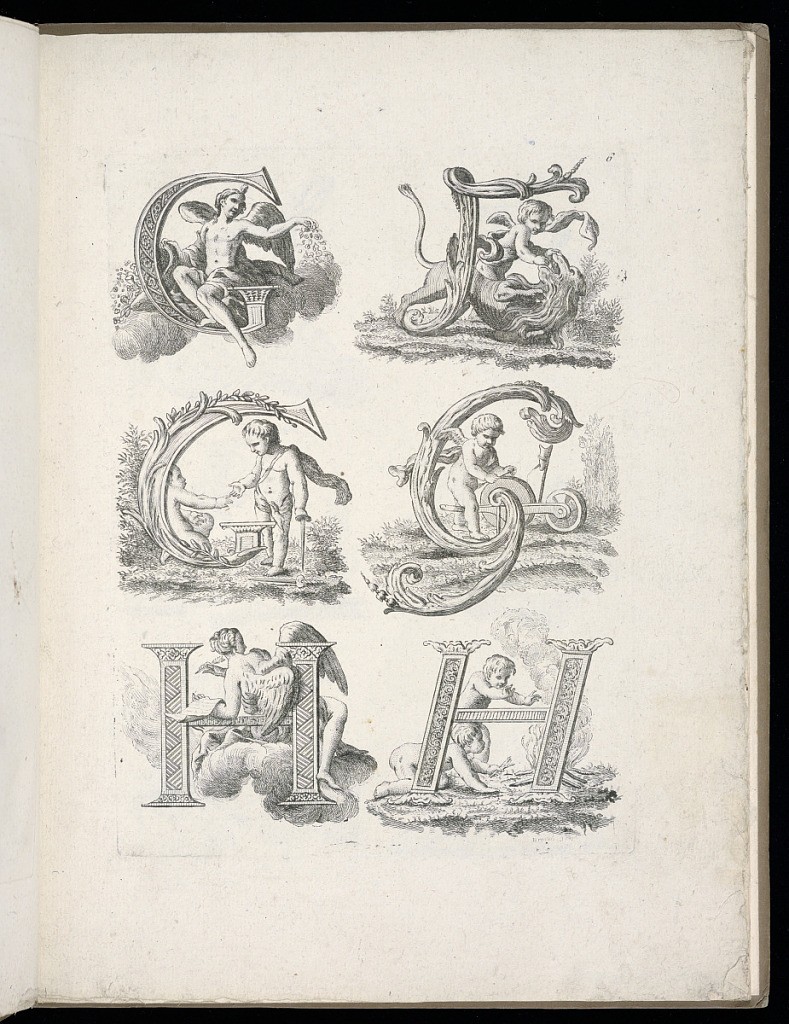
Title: Designs for the Letters G and H
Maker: Jean Baptiste Piauger, French, active 1760s
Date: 1767
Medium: Etching and engraving on laid paper
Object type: Print
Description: A plate of six designs for the letters ‘G' and ‘H' from a series of decorative letters, published in Pouget's ‘Dictionnaire des chifres […]'. The plate features six ornamental inhabited letter designs, two per row for the letters ‘G' and ‘H', featuring putti, male and female winged figures, garden landscapes, clouds, a lion, fire, a cornucopia and a sharpening wheel, and a jester with rococo ornament, such as fleurons, acanthus leaves, scrolling foliate, and friezes. The plate is numbered.